Question: I'm using a NavigationView supplied by the <URL>. I've found after adding a few items to it that is performing quite poorly. On first launch it takes a second or so to open for the firs time. Here's a screenshot of the UI.

I'll try to post some of the relevant bits of code.
Drawer XML
'''
<group android:checkableBehavior="single">
<item
android:id="@+id/home"
android:checked="false"
android:icon="@drawable/ic_home"
android:title="Home" />
<item
android:id="@+id/about"
android:checked="false"
android:icon="@drawable/ic_about"
android:title="About" />
<item
android:id="@+id/gallery"
android:checked="false"
android:icon="@drawable/ic_gallery"
android:title="Gallery" />
<item
android:id="@+id/settings"
android:icon="@drawable/ic_action_settings"
android:title="Settings" />
<item
android:id="@+id/navigation_subheader"
android:title="Categories">
<menu>
<item
android:id="@+id/science"
android:checked="false"
android:icon="@drawable/ic_science"
android:title="Science" />
<item
android:id="@+id/parenting"
android:checked="false"
android:icon="@drawable/ic_parenting"
android:title="Parenting" />
<item
android:id="@+id/android"
android:checked="false"
android:icon="@drawable/ic_android"
android:title="Android" />
<item
android:id="@+id/technology"
android:checked="false"
android:icon="@drawable/ic_tech"
android:title="Technology" />
<item
android:title=""
android:checkable="false"
android:visible="false"
android:orderInCategory="200"/>
</menu>
</item>
</group>
'''
MainAct
'''
@Override
protected void onCreate(Bundle savedInstanceState) {
super.onCreate(savedInstanceState);
setContentView(R.layout.activity_main);
// Initializing Toolbar and setting it as the actionbar
toolbar = (Toolbar) findViewById(R.id.my_awesome_toolbar);
setSupportActionBar(toolbar);
//Initializing NavigationView
navigationView = (NavigationView) findViewById(R.id.navigation_view);
//Setting Navigation View Item Selected Listener to handle the item click of the navigation menu
navigationView.setNavigationItemSelectedListener(new NavigationView.OnNavigationItemSelectedListener() {
// This method will trigger on item Click of navigation menu
@Override
public boolean onNavigationItemSelected(MenuItem menuItem) {
//Checking if the item is in checked state or not, if not make it in checked state
if (menuItem.isChecked()) menuItem.setChecked(false);
else menuItem.setChecked(true);
//Closing drawer on item click
drawerLayout.closeDrawers();
Log.v(TAG + "-S", "Pre_Switch = " + mCurCheckPosition);
//Check to see which item was being clicked and perform appropriate action
switch (menuItem.getItemId()) {
case R.id.home:
homeFragment();
return true;
case R.id.about:
webFragment();
return true;
case R.id.gallery:
galleryFragment();
return true;
case R.id.science:
scienceFragment();
return true;
case R.id.parenting:
parentingFragment();
return true;
case R.id.android:
androidFragment();
return true;
case R.id.technology:
technologyFragment();
return true;
case R.id.settings:
Intent i = new Intent(MainActivity.this, SettingsActivity.class);
startActivity(i);
default:
return true;
}
}
});
// Initializing Drawer Layout and ActionBarToggle
drawerLayout = (DrawerLayout) findViewById(R.id.drawer);
ActionBarDrawerToggle actionBarDrawerToggle = new ActionBarDrawerToggle(this,drawerLayout,toolbar,R.string.openDrawer, R.string.closeDrawer){
@Override
public void onDrawerClosed(View drawerView) {
// Code here will be triggered once the drawer closes as we dont want anything to happen so we leave this blank
super.onDrawerClosed(drawerView);
}
@Override
public void onDrawerOpened(View drawerView) {
// Code here will be triggered once the drawer open as we dont want anything to happen so we leave this blank
super.onDrawerOpened(drawerView);
}
};
//Setting the actionbarToggle to drawer layout
drawerLayout.setDrawerListener(actionBarDrawerToggle);
//calling sync state is necessay or else your hamburger icon wont show up
actionBarDrawerToggle.syncState();
}
'''
And finally here is the error im seeing in the logs from the Choreographer, i'm hoping this is just a bug in the lib however im wondering if someone else came across this and might have a work around.
'''
I/Choreographer: Skipped 117 frames! The application may be doing too much work on its main thread.
'''
Full source is available here: <URL>
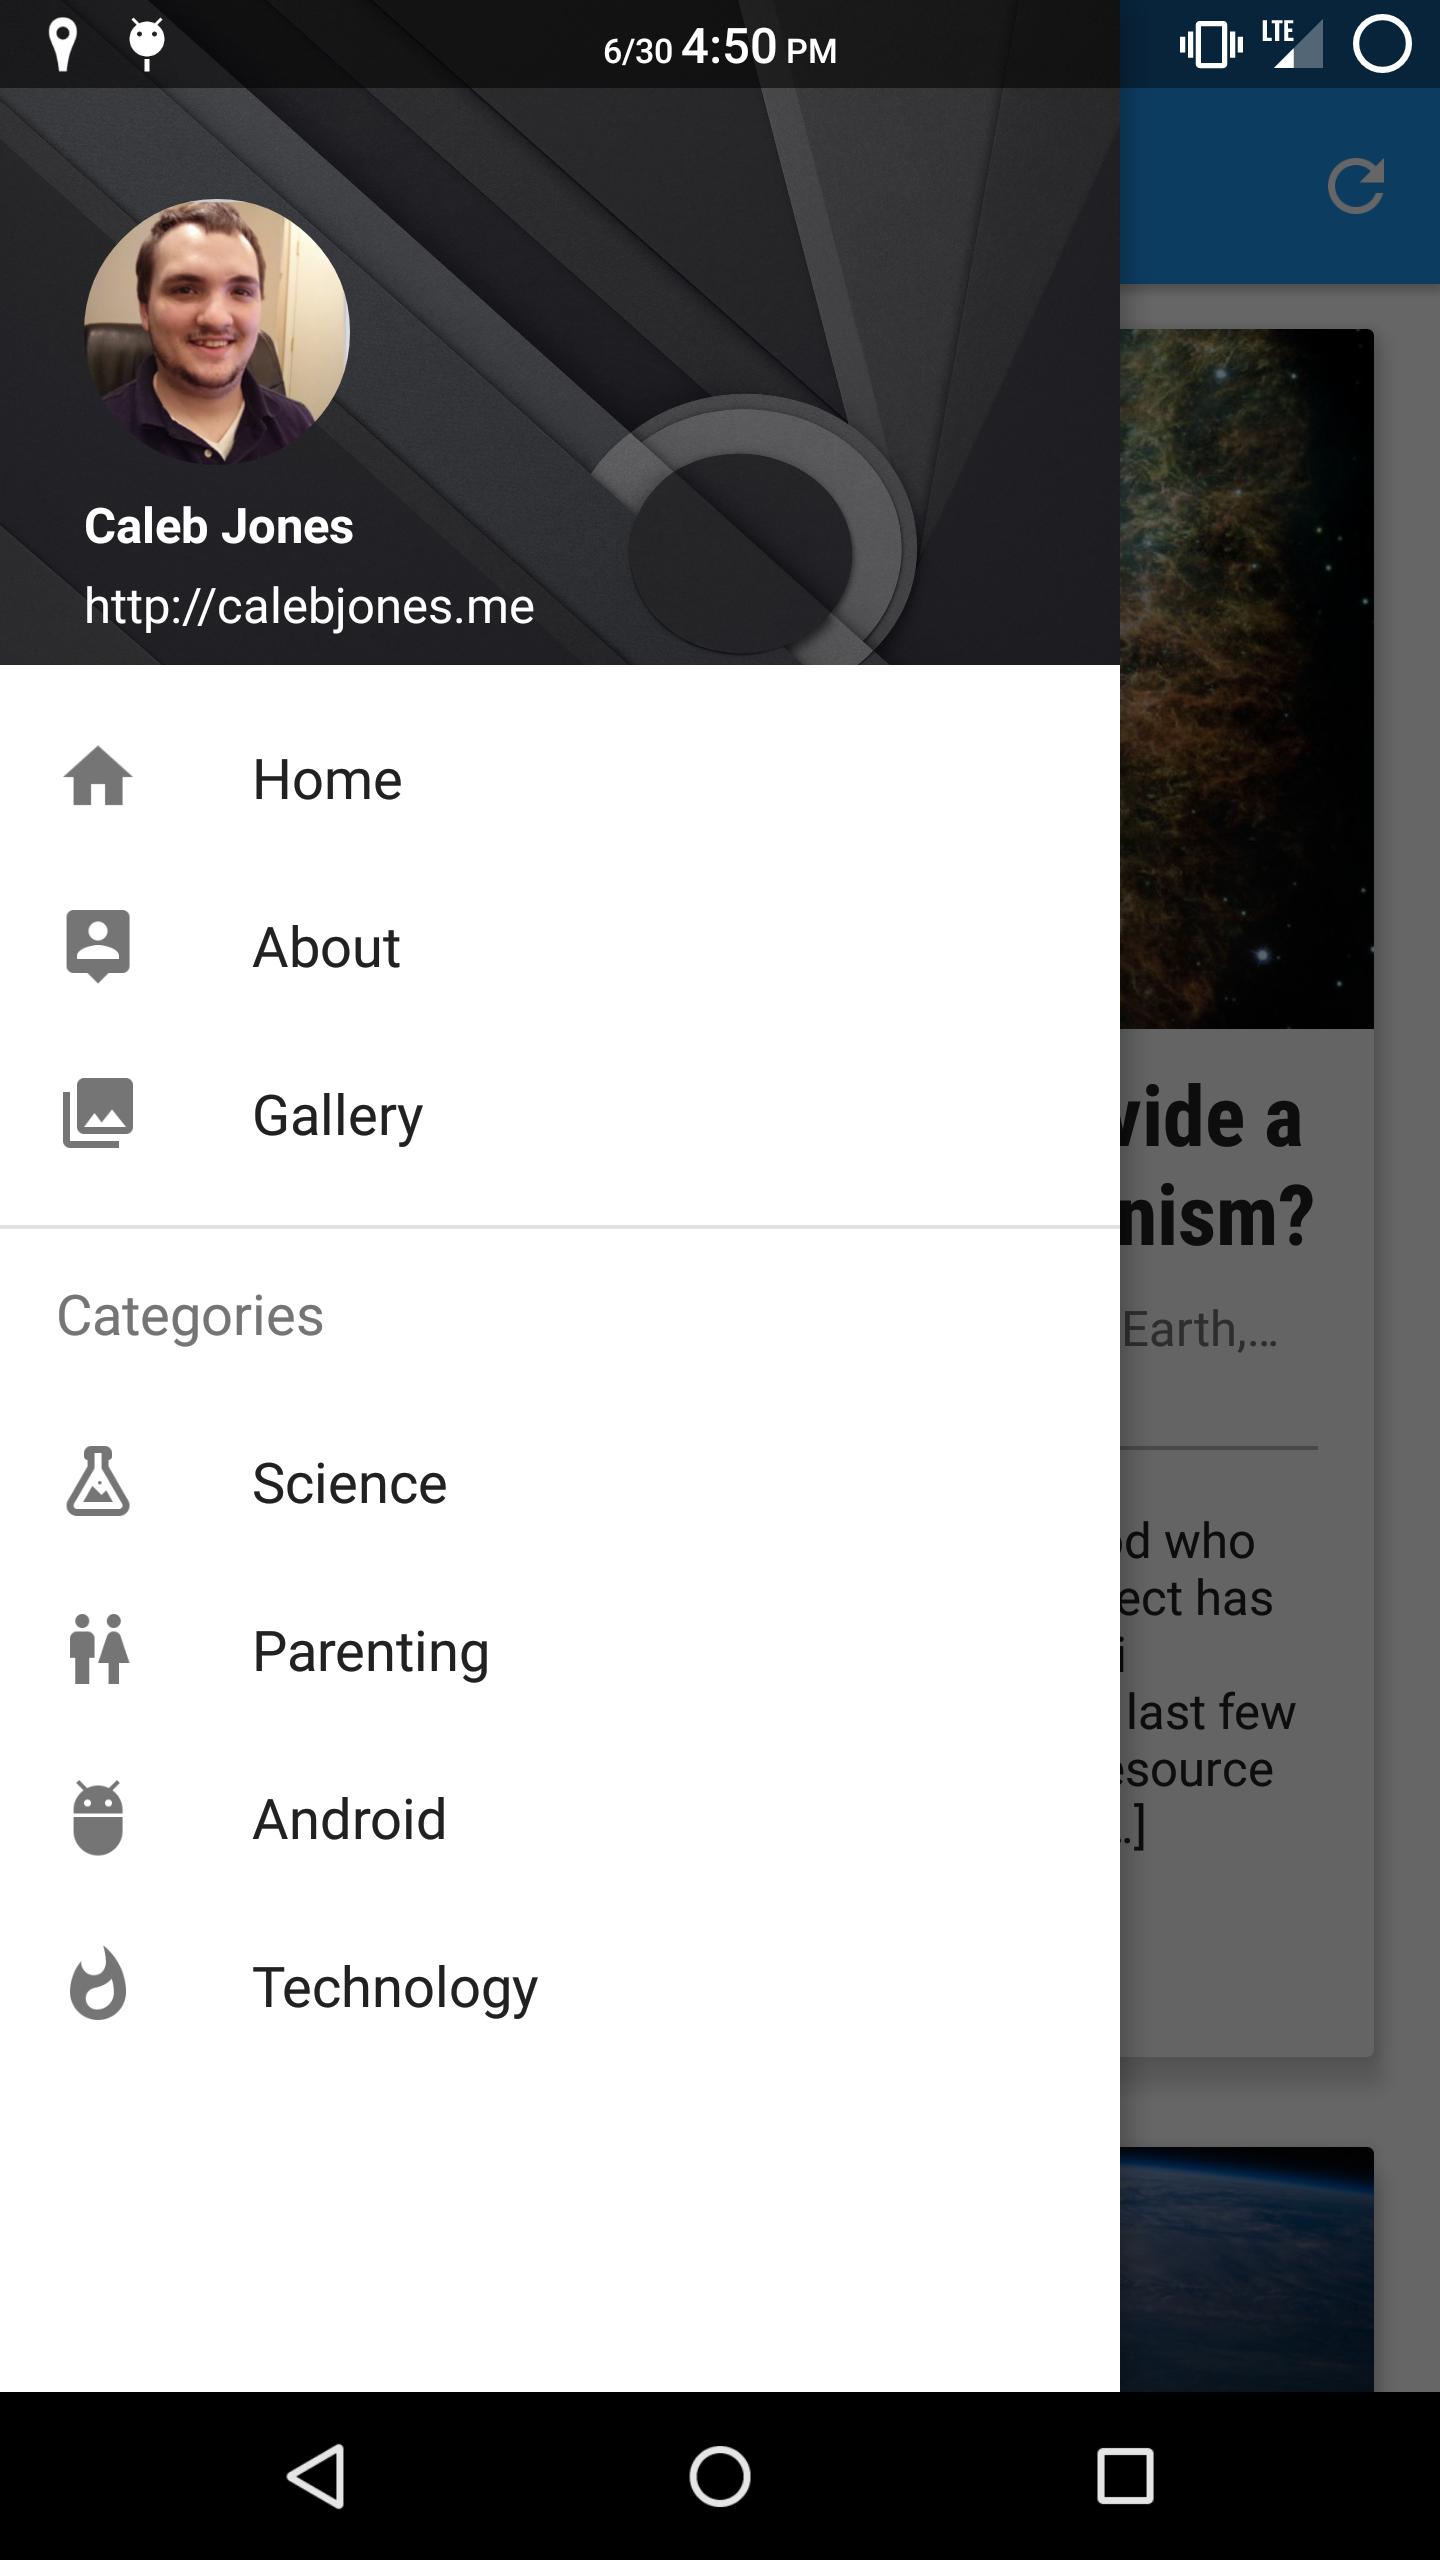
Answer: Found the issue in my header.xml I was using a background.png that was 1080x720p. I scaled the image down to ~400x300 and voila, interesting problem indeed.